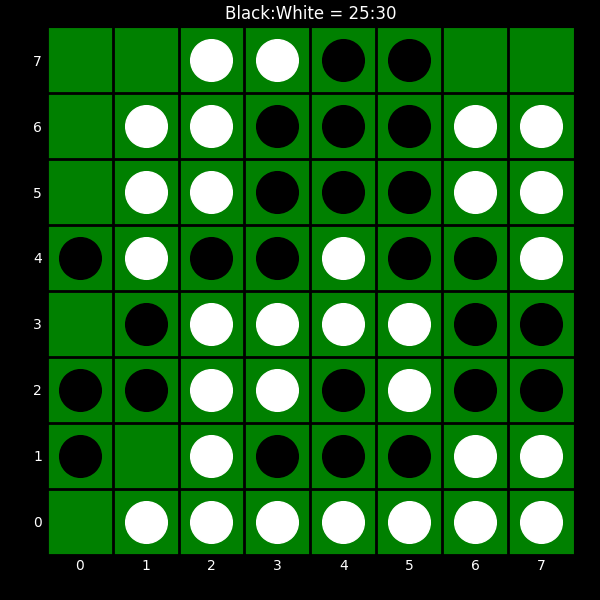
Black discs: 25
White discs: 30